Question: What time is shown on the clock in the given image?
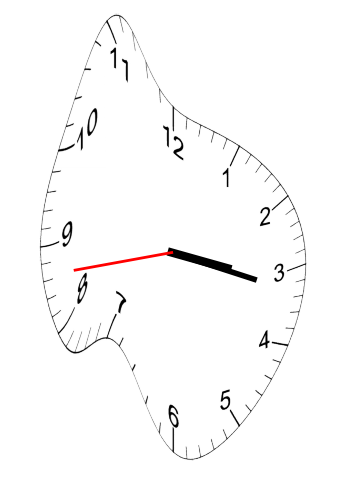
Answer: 03:16:43